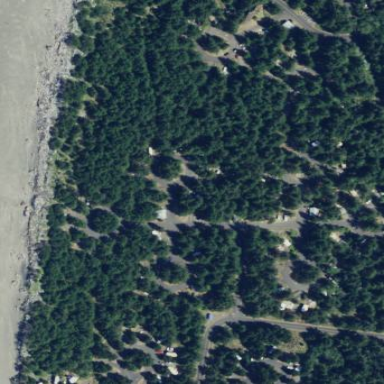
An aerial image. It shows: Campsite with tents and caravans. The site includes sanitary dump station.